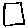
Label: square